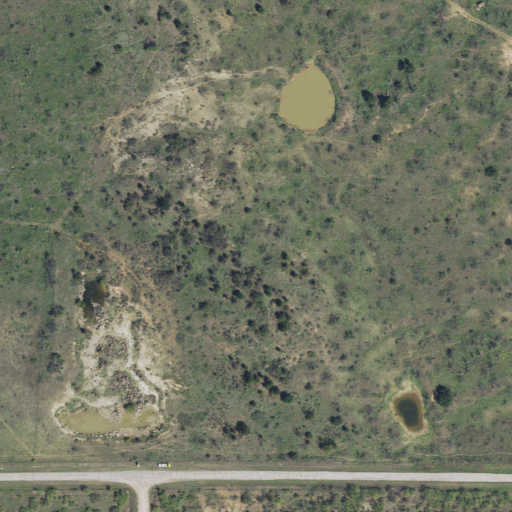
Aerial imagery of mountain in Texas named Matthews Hill containing grassland, open development, shrub, and low intensity development